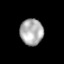
Tissue: lung
Cell type: T cells
Senescence score: 0.2404
Nuclear area (px): 599
Mean DAPI intensity: 172.513